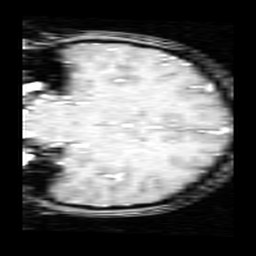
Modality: inplaneT1
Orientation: coronal
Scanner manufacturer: ge
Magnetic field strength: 3 T
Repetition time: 0.2 s
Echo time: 0.0036 s